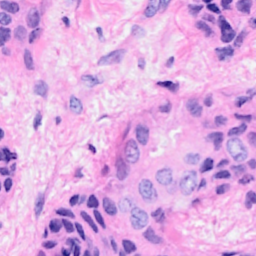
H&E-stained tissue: Breast